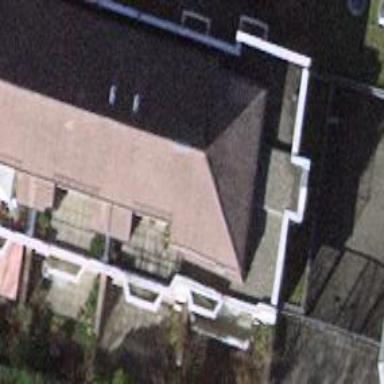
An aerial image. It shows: Building with flat roof oriented across its structure.